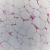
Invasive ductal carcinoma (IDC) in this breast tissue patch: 0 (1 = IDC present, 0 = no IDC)